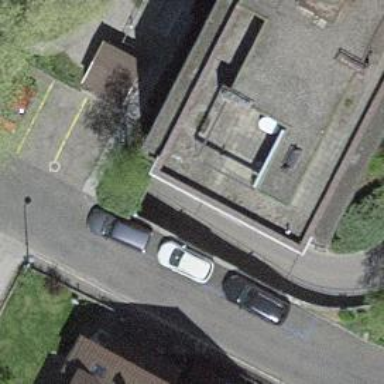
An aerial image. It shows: Parking entrance.